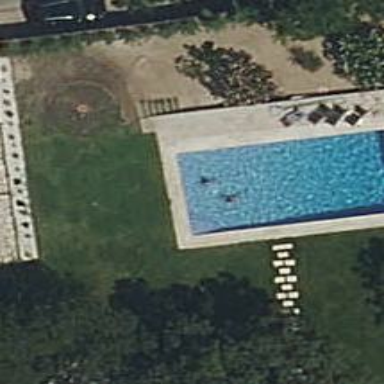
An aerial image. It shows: Swimming pool located in leisure land.